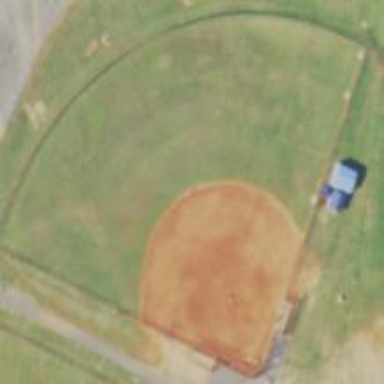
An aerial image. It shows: Softball pitch for leisure land activities.